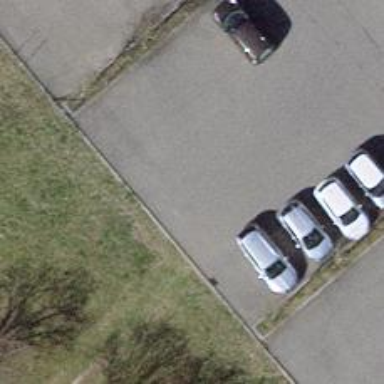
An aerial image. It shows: Paved parking aisle used as service road.